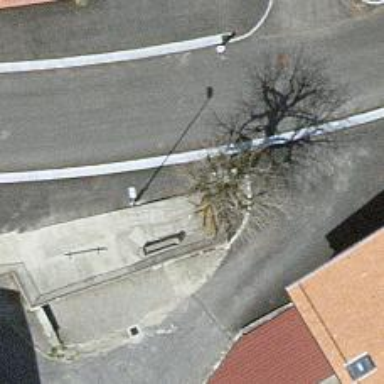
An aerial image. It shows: Bus stop with platform for public transport.